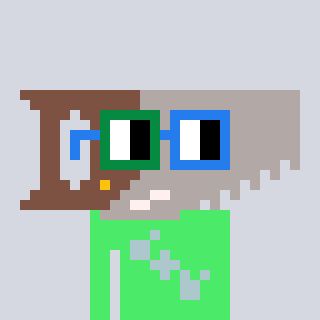
a pixel art character with square green and blue glasses, a saw-shaped head and a teal-colored body on a cool background